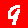
Digit: 9